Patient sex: M
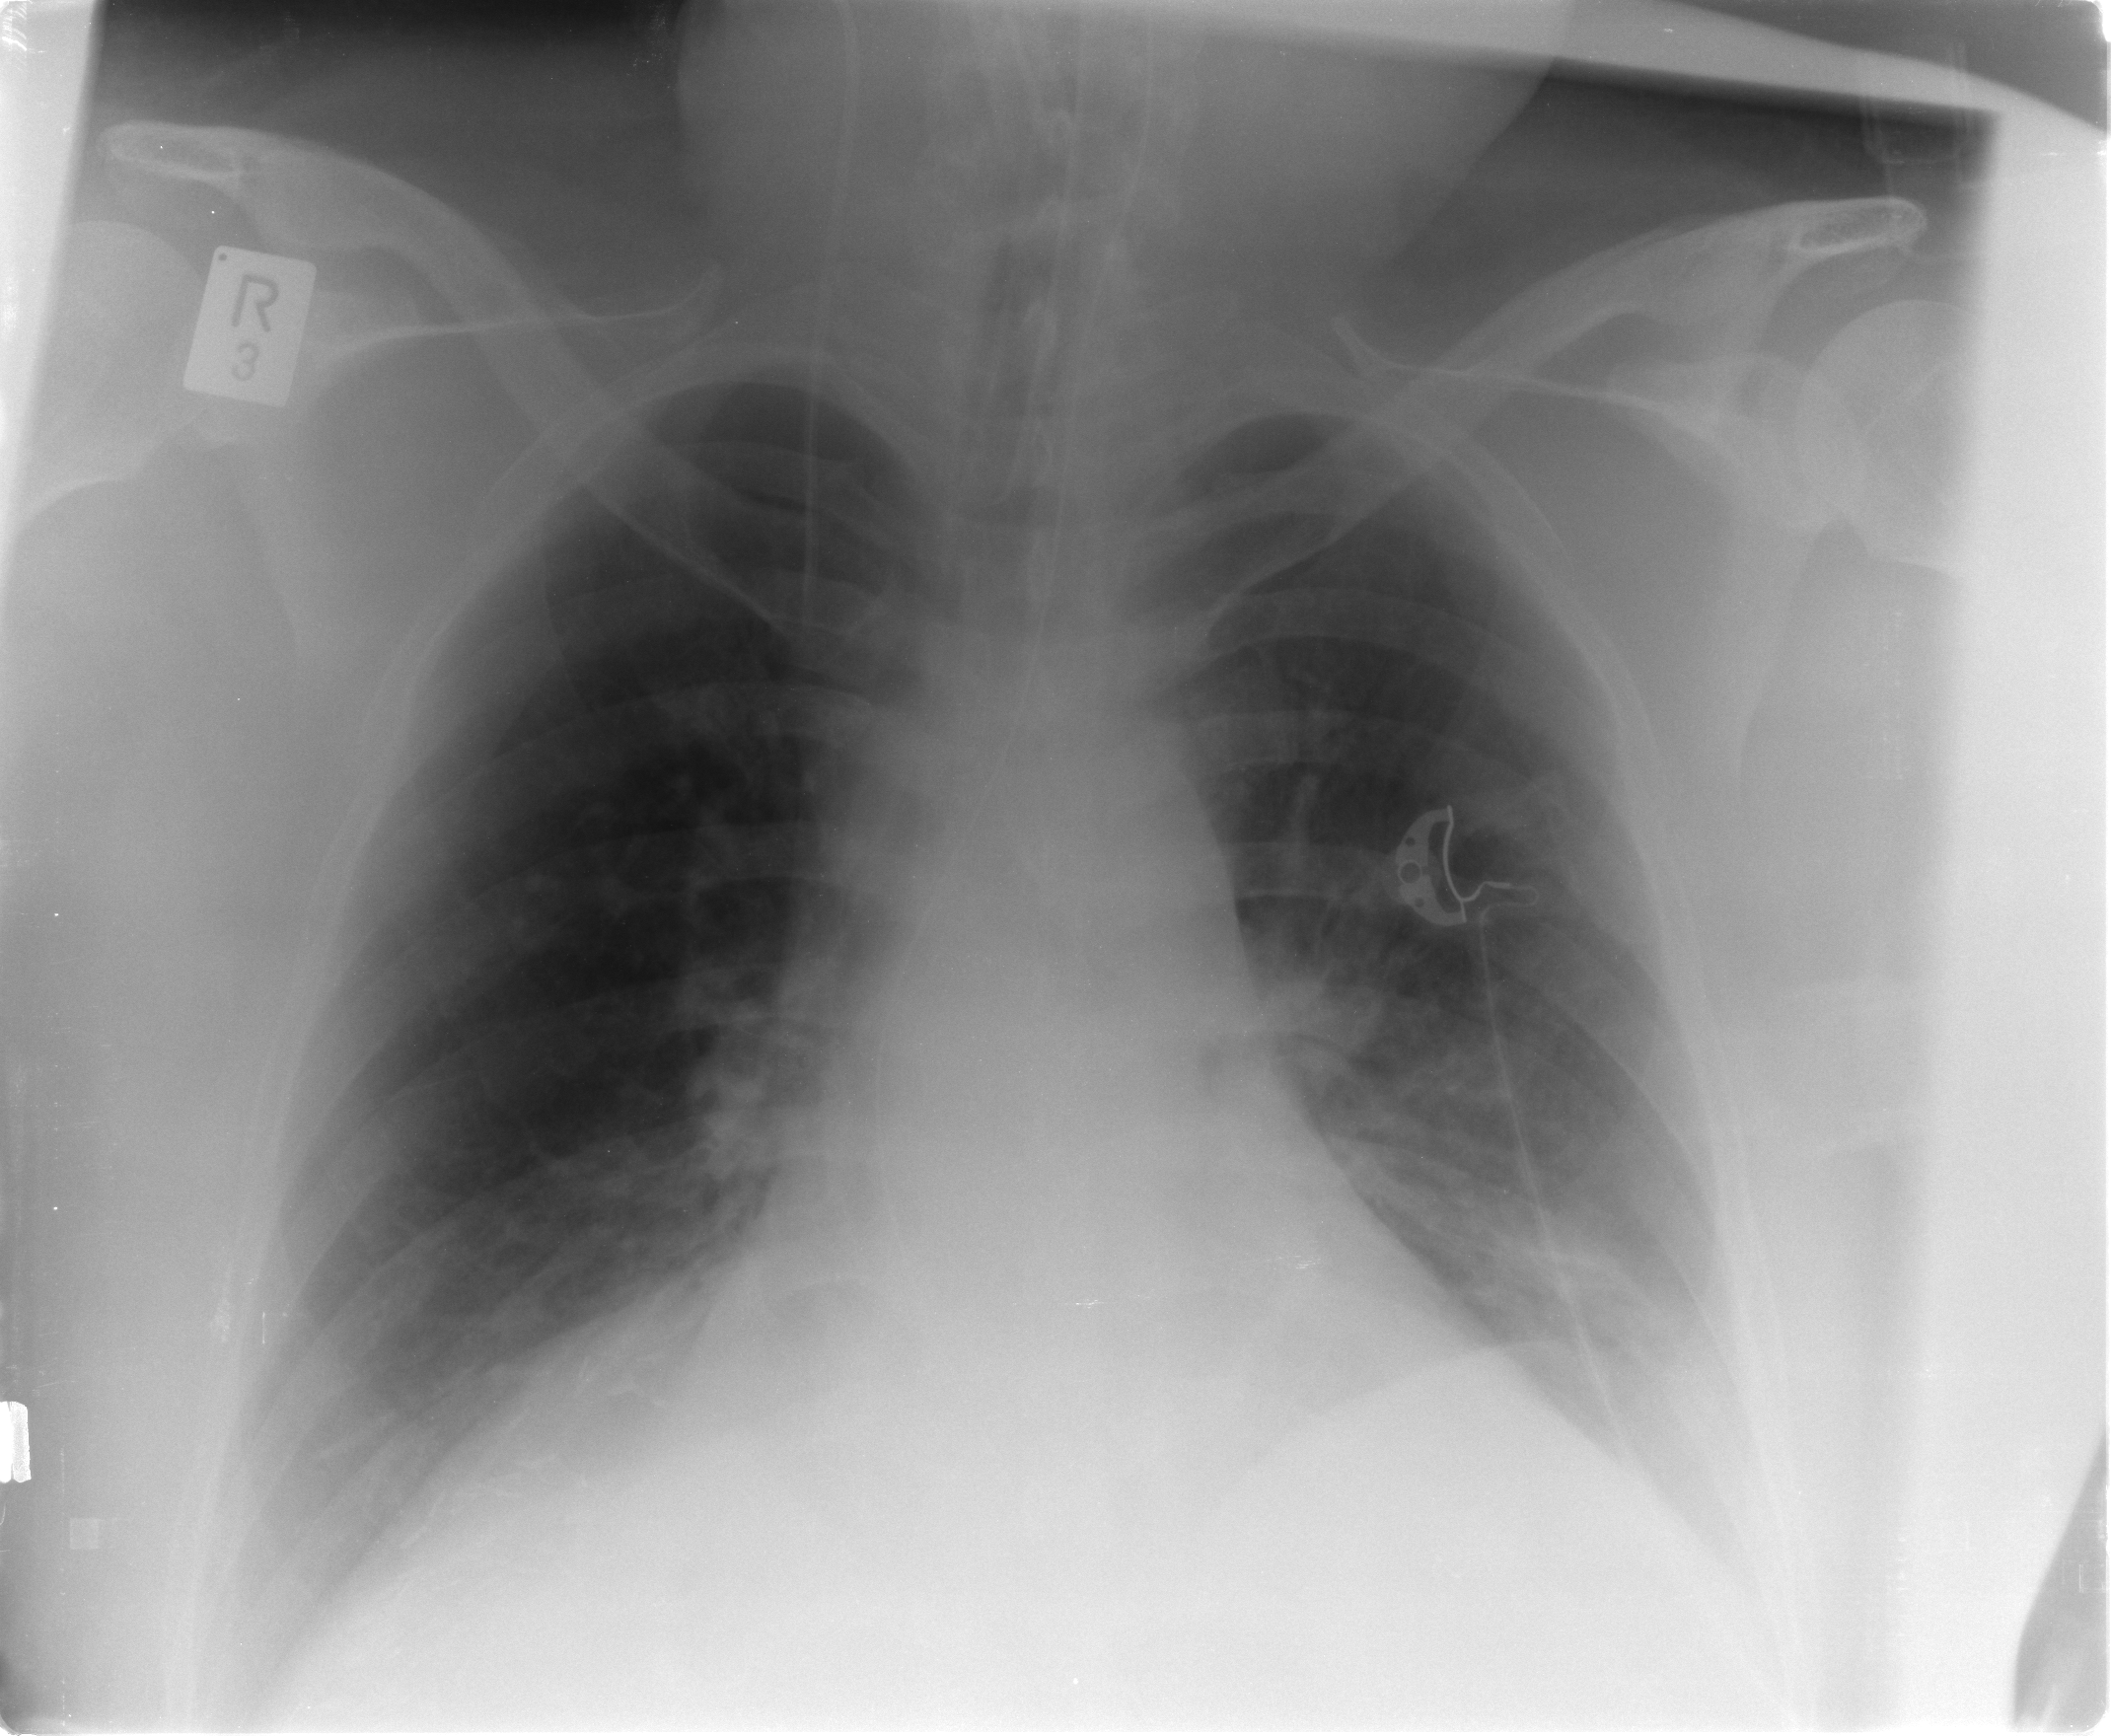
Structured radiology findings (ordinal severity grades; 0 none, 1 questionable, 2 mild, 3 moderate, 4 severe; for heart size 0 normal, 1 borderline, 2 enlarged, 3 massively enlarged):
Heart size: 2
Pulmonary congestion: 1
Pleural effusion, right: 0
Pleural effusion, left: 0
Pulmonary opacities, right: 0
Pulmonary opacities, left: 1
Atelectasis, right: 0
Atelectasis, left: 2